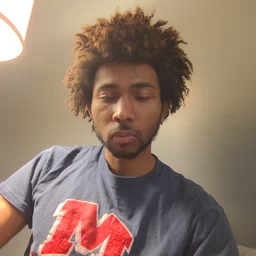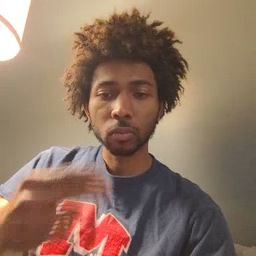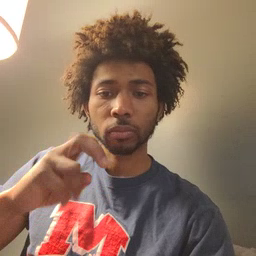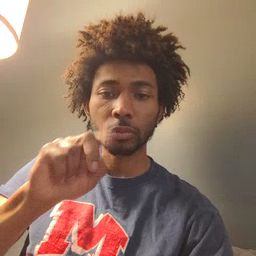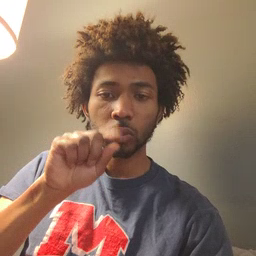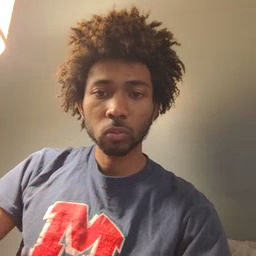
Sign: hen